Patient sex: M
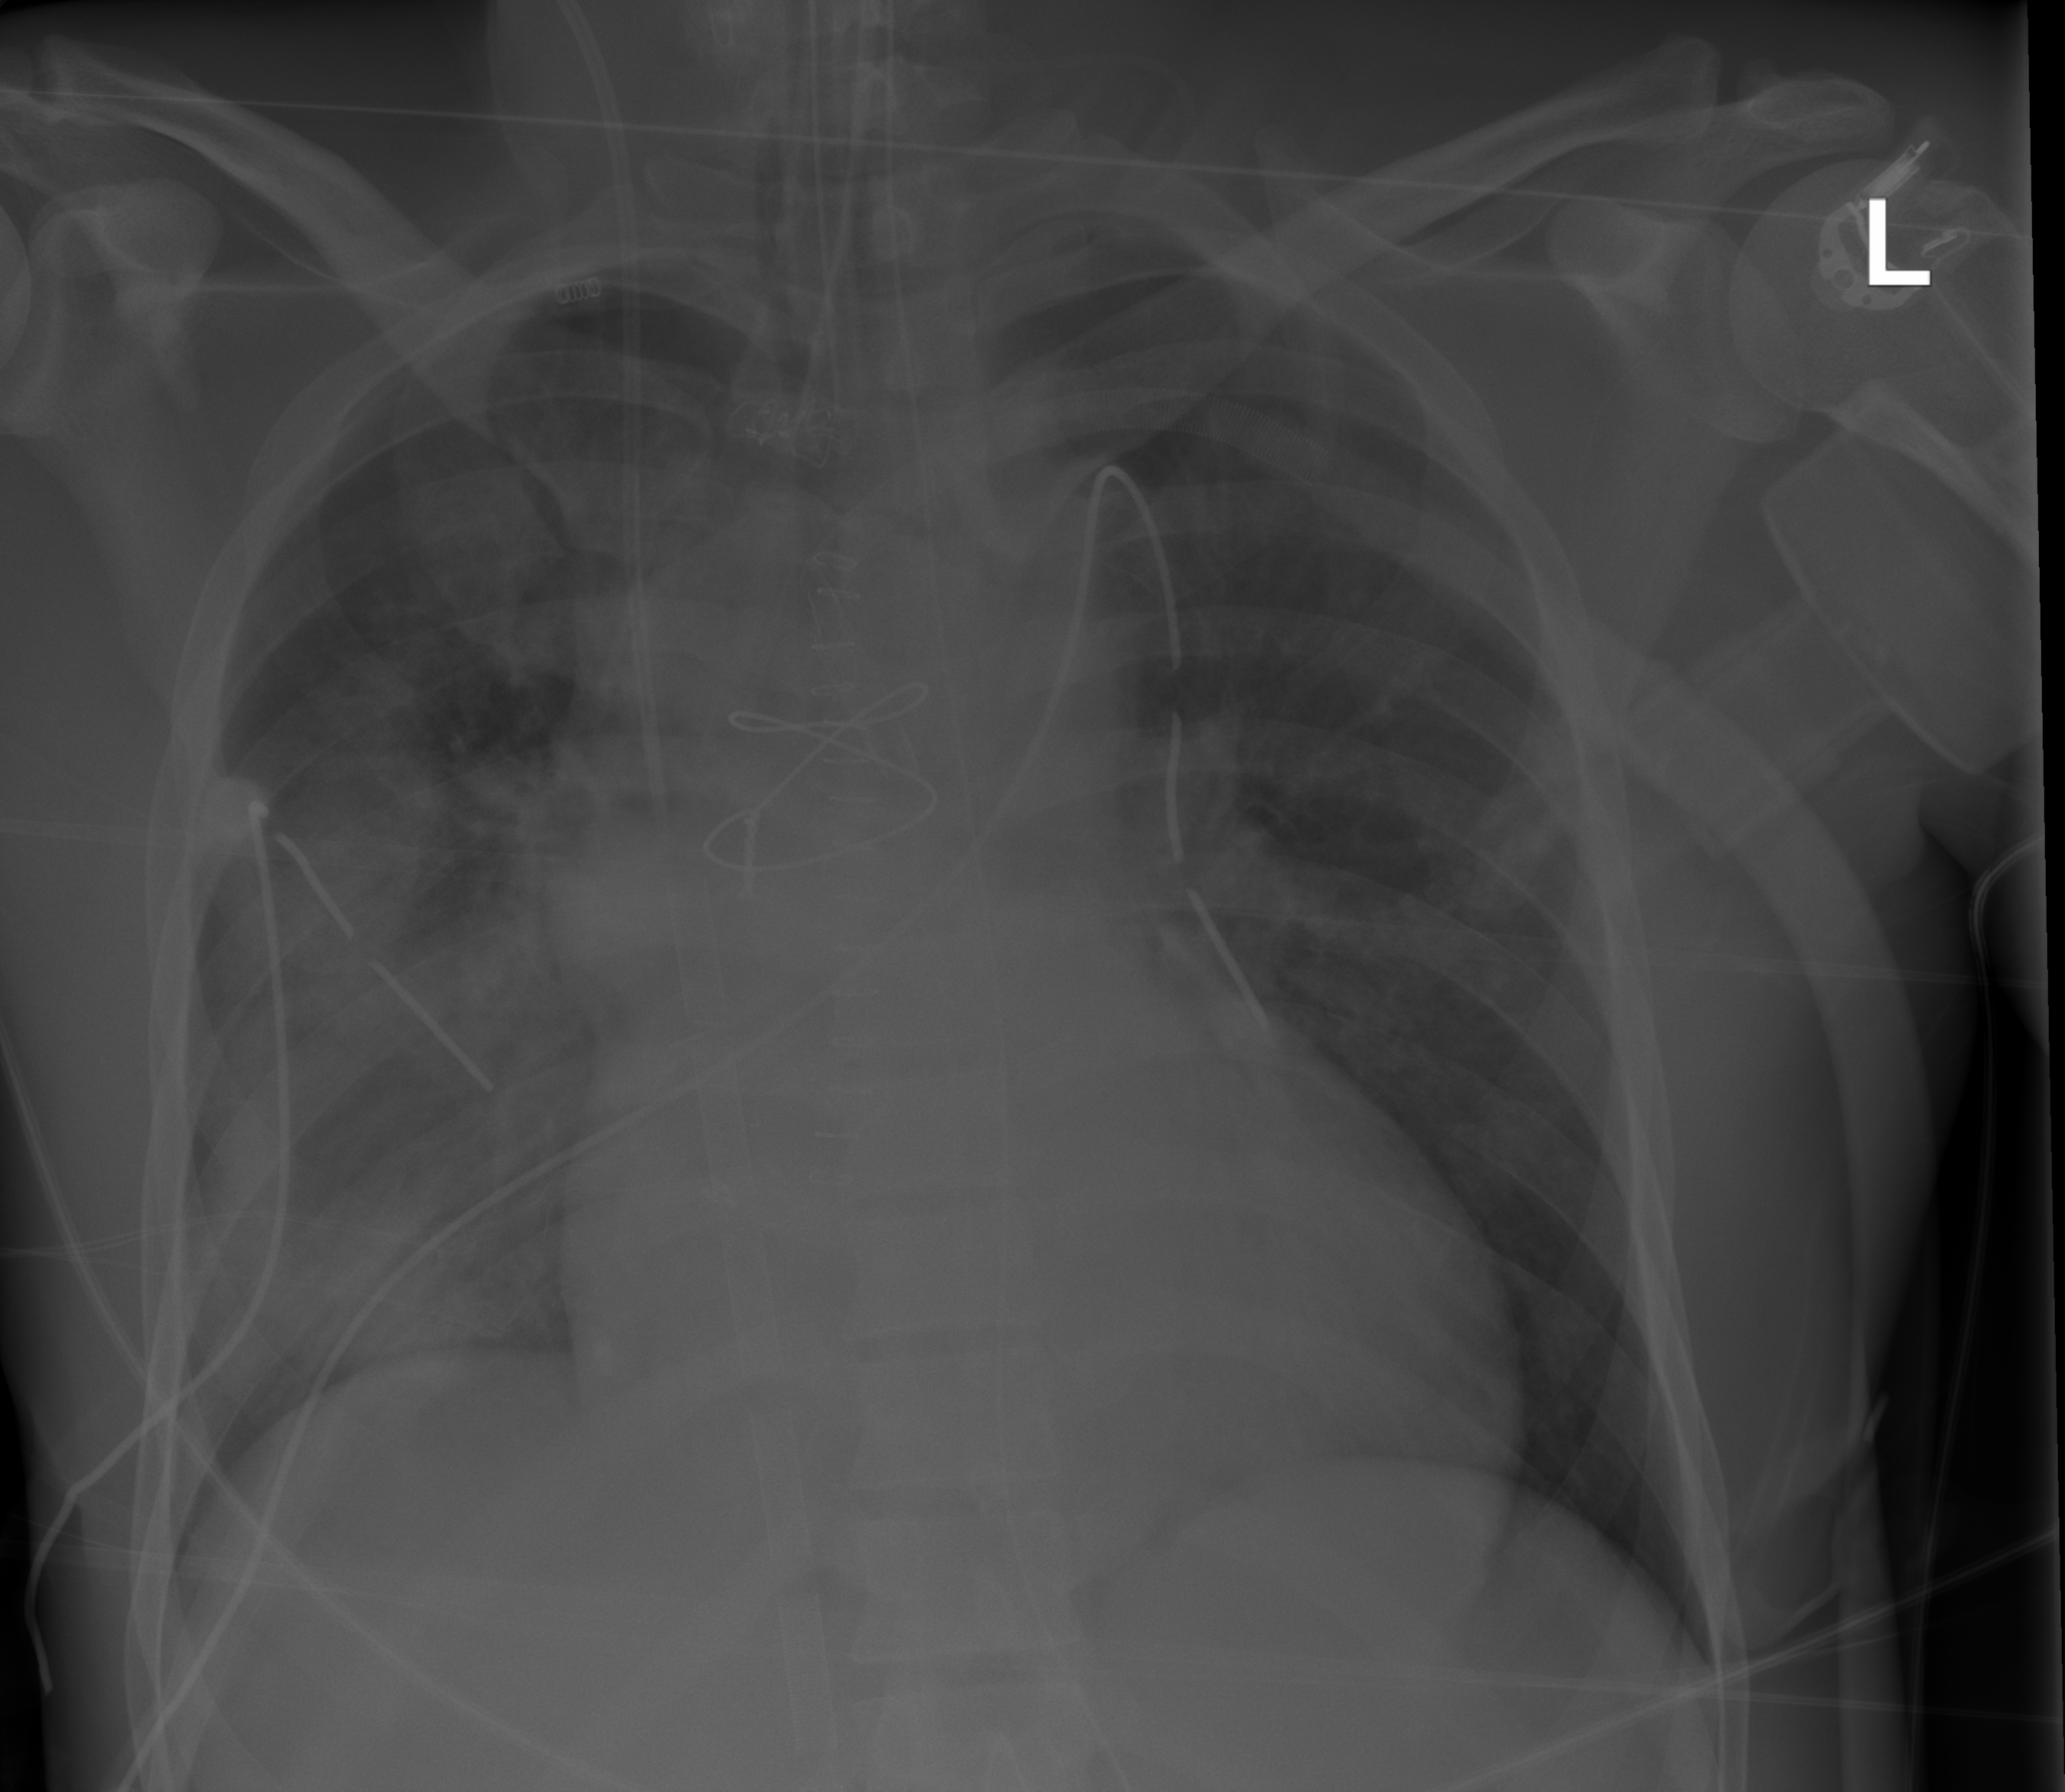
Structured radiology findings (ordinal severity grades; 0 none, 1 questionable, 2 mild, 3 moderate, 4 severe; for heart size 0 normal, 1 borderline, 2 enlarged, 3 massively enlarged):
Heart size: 2
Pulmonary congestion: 2
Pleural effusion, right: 0
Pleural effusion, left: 0
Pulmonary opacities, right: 4
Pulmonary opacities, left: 2
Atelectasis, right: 4
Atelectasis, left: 2